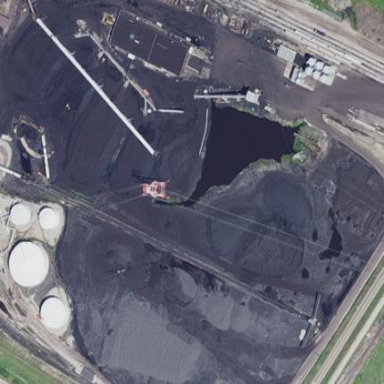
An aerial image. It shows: Industrial area fueled by coal.